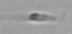
Label: flagellate_morphotype3